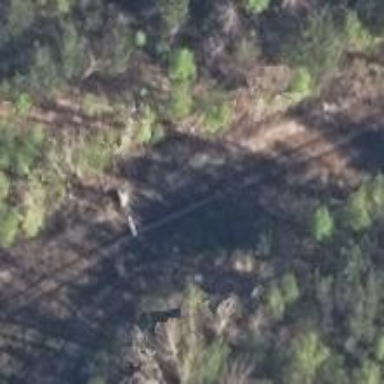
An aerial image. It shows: Rail spur service line with electrified contact lines for trains.